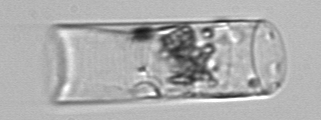
Label: Guinardia_flaccida